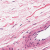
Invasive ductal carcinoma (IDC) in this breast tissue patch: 0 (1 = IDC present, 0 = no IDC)